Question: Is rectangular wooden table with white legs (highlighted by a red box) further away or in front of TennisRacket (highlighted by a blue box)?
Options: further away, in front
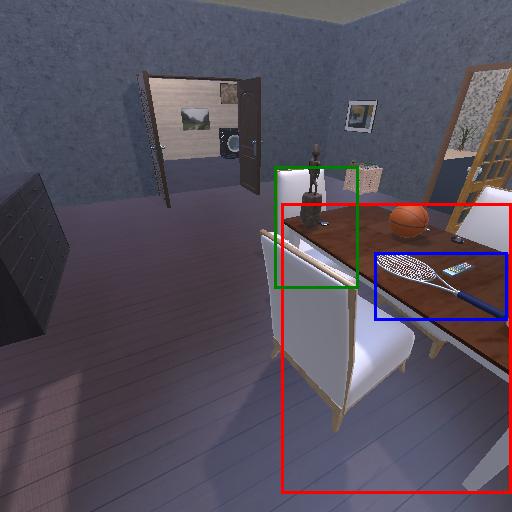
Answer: further away